Question: Per <URL> datetimepicker...How can I set the 'default' date on the calendar?
The following works for setting today as if it were selected/clicked:
'''
$( ".selector" ).datepicker( "setDate", "11/12/2012" );
'''
...but I can't figure out how to set default day (light blue with red circle when the calendar is displayed - what I really want is the date to be set to 12th)?

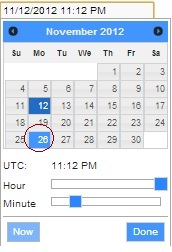
Answer: Managed to hack this together based on default and schema colors.
'''
.ui-datepicker .ui-state-highlight {
border: 1px solid #d3d3d3;
background: #e6e6e6;
color: #363636;}
.ui-datepicker .ui-state-active {
border: 1px solid #aaaaaa;
background: #518bdf url(images/ui-bg_glass_65_518bdf_1x400.png) 50% 50% repeat-x;
font-weight: normal;
color: #fff;
outline: none;}
$.datepicker._gotoToday = function (id) {
var inst = this._getInst($(id)[0]),
$dp = inst.dpDiv;
this._base_gotoToday(id);
var tp_inst = this._get(inst, 'timepicker');
now = new Date();
var now_utc = new Date(now.getUTCFullYear(), now.getUTCMonth(), now.getUTCDate(), now.getUTCHours(), now.getUTCMinutes(), now.getUTCSeconds());
this._setTime(inst, now_utc);
$('.datetime:focus').datepicker('setDate', now_utc);
// $('.ui-datepicker-today', $dp).click();
'''
};